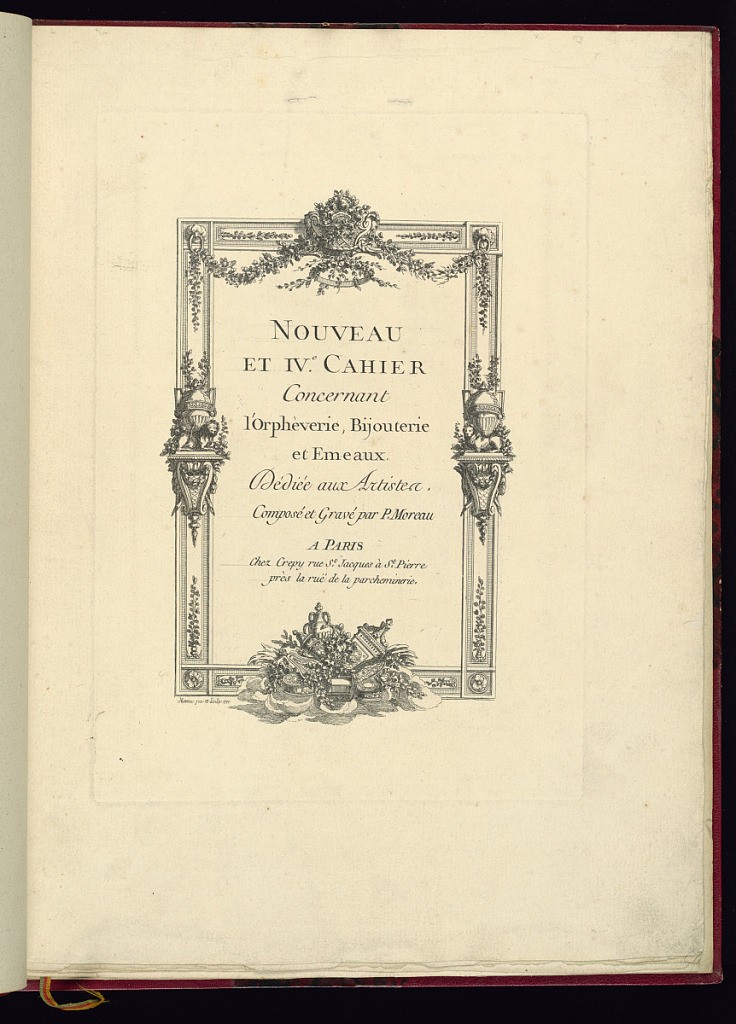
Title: Title Page
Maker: Pierre Moreau, French, 1722 – 1798
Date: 1771
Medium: Etching and engraving on laid paper
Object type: Print
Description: Title page with the title, designer and address titled within a neo-classical ornamental rectangular frame, decorated with hanging garlands of flowers from a central vase in the upper frame. On each side, brackets ornamented with scale patterns, s-scrolls, and laurel leaf garlands, each supporting an egg-shaped handled vase and a lion. Along the lower side of the frame, in the center a trophy of ‘objets de vertu', snuffboxes, etuis, vases, flowers, palm leaves on clouds. The plate is signed and dated.